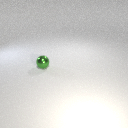
small green metal sphere